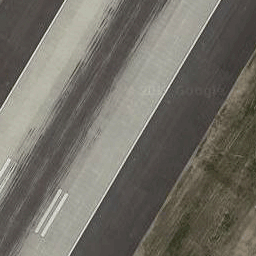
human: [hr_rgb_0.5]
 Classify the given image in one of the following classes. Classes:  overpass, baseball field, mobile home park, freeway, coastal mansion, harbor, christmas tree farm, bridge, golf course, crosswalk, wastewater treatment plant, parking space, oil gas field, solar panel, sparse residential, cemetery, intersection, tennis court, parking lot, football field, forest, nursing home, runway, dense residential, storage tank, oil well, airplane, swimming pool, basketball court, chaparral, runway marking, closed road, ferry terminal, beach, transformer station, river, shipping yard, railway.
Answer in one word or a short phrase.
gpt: runway